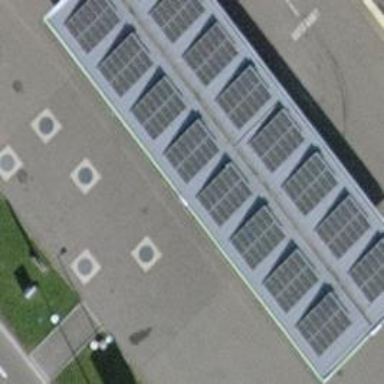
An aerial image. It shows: Fuel station that provides compressed natural gas (CNG).